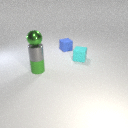
small green metal sphere above small green rubber cylinder